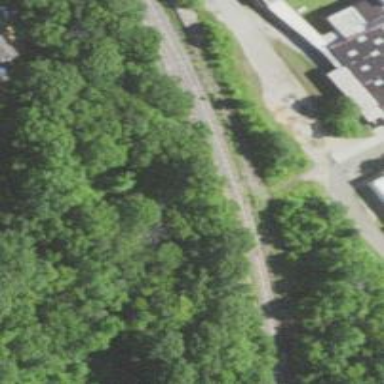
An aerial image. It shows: Railway siding for service.